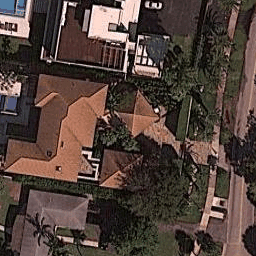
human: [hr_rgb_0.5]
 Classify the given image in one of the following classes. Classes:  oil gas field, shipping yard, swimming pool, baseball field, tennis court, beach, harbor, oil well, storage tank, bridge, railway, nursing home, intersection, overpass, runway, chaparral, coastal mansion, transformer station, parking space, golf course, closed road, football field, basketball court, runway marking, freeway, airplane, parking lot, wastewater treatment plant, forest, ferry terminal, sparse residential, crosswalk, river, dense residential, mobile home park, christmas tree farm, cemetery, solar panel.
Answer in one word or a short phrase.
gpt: coastal mansion